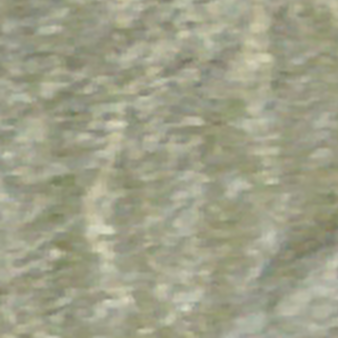
Label: other